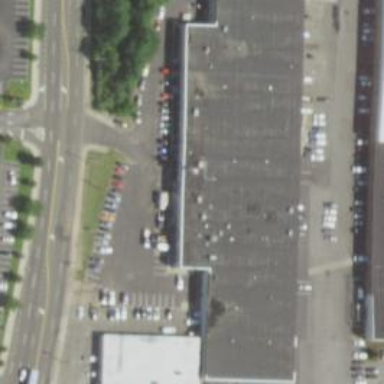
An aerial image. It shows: Commercial building.